Field crop: maize
Growth stage: 2
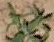
Species: atriplex